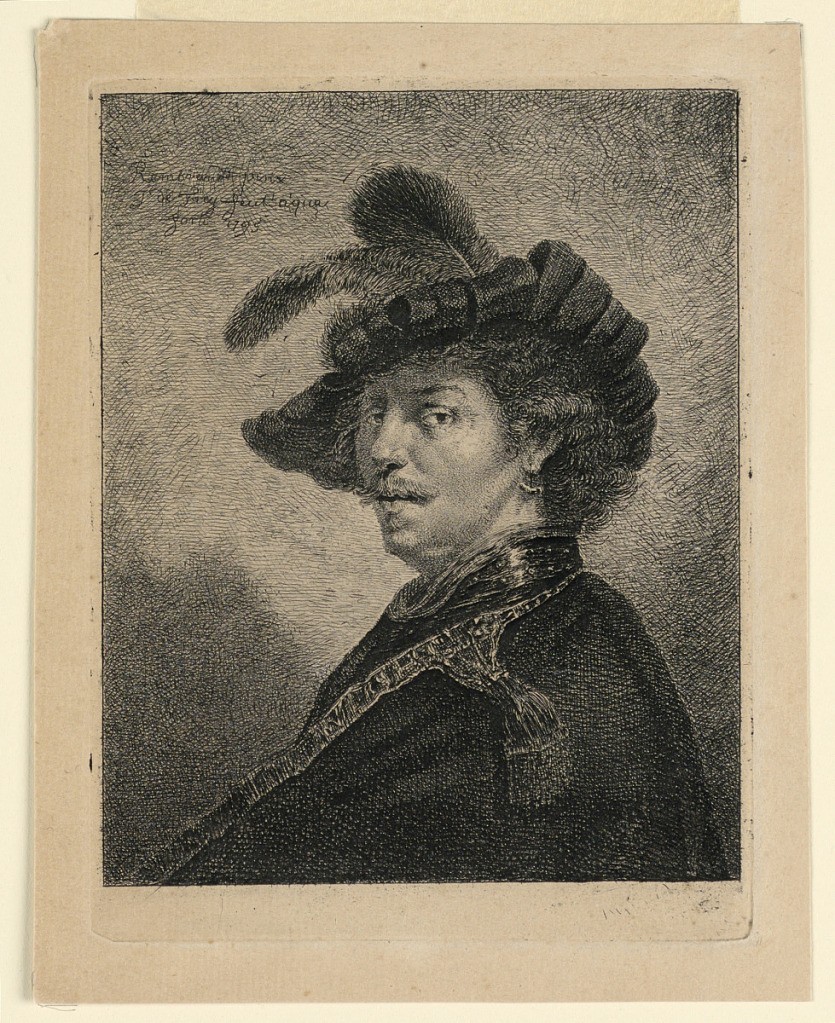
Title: Self Portrait of Rembrandt
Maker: Jan Pieter van Frey, Dutch, 1770 - 1834
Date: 1795
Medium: Etching on paper
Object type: Print
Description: Rembrandt's self portrait, his body facing left with his head turned facing almost frontally.